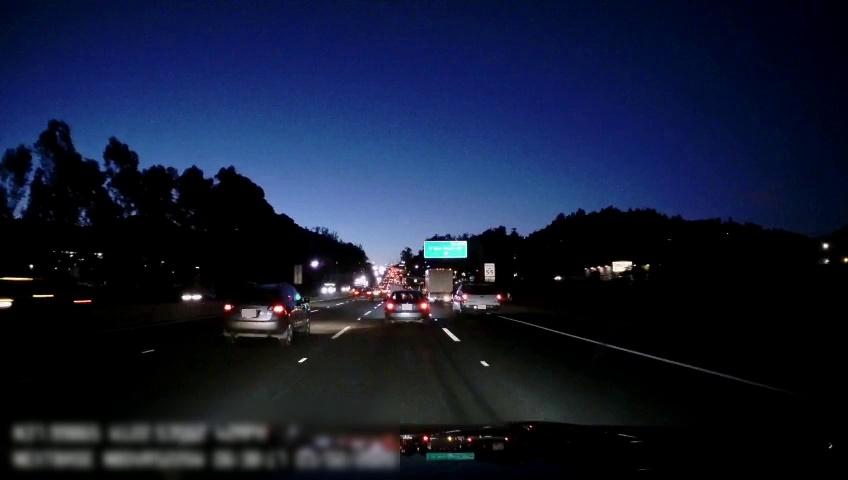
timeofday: Night
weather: Other
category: Drivable Space
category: Vehicles | Truck
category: Vehicles | Truck
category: Vehicles | SUV
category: Vehicles | SUV
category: Vehicles | Car
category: Vehicles | Car
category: Vehicles | Car
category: Vehicles | Bus
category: Vehicles | SUV
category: Vehicles | SUV
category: Vehicles | Truck
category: Lanes | Alternate Lane
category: Lanes | Alternate Lane
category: Lanes | Current Lane
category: Lanes | Current Lane
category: Lanes | Alternate Lane
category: Traffic | Signs
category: Traffic | Signs